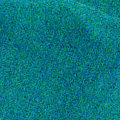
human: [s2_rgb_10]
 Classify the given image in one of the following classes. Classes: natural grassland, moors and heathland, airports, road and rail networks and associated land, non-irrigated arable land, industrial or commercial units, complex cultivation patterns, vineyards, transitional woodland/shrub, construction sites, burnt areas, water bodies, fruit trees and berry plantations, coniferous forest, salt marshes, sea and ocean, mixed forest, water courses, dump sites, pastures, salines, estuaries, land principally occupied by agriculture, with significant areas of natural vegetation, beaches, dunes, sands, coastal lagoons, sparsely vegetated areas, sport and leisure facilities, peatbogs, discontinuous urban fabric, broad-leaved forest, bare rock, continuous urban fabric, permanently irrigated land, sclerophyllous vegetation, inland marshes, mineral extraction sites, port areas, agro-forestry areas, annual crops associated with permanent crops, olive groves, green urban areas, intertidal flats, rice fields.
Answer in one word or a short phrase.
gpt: sea and ocean